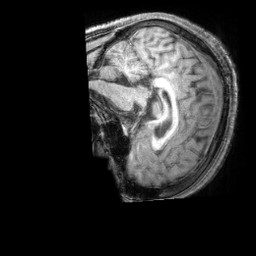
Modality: T1w
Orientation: sagittal
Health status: healthy
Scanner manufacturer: siemens
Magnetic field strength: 3 T
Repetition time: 2.4 s
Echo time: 0.00201 s